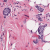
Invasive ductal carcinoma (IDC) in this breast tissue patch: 1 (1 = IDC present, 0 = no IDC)